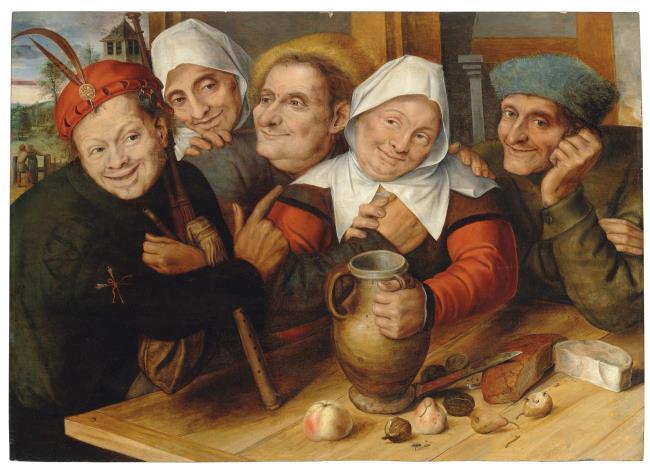
Title: Merry company with unequal couple
Artist: Jan Massijs
Earliest date: 1557
Latest date: 1557
Genre: painting
Iconography: cheese
Keywords: genre, peasant genre, cheerful company, unequal pair, peasant, bagpipe, jug (vessel), bread, knife, cheese, fly, pear, background view, background view from inside to outside, hat with feathers